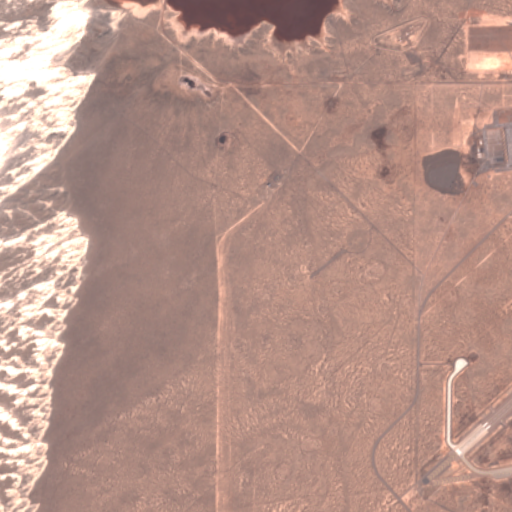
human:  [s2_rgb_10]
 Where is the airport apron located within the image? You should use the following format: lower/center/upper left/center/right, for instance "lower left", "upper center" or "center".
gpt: The airport apron is located in the lower right of the image.
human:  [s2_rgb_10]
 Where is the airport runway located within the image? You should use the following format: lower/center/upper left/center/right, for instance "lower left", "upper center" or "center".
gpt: The airport runway is located in the lower right of the image.
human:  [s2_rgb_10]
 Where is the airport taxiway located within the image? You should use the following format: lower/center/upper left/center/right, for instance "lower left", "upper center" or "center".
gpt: The airport taxiway is located in the lower right of the image.
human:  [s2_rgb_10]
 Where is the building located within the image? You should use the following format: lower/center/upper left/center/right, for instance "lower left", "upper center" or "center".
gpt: The building is located in the upper right of the image.
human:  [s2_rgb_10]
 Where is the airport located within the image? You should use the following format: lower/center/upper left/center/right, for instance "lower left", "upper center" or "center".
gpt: There is no airport in the image.